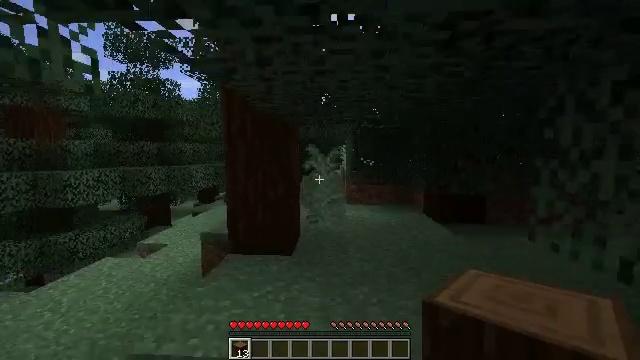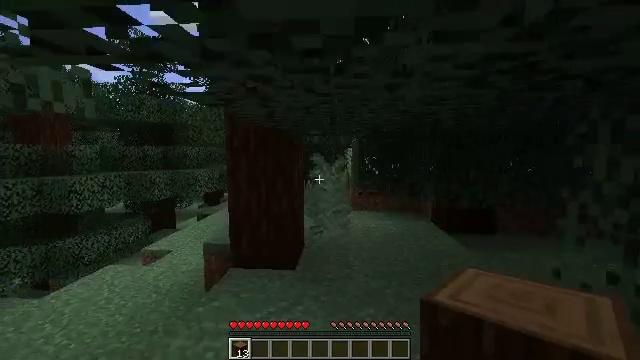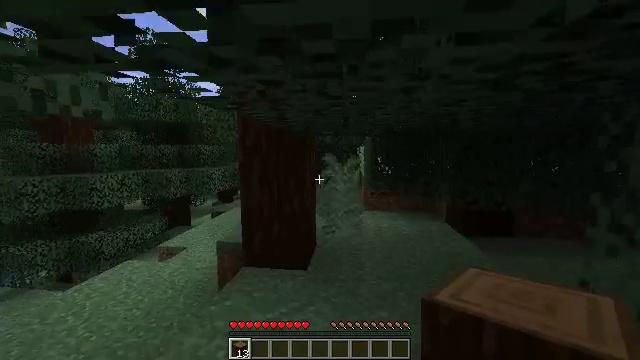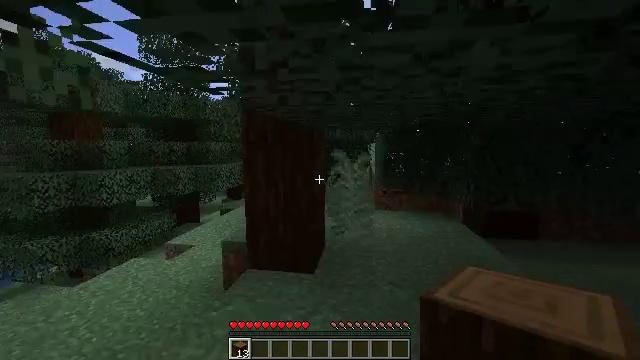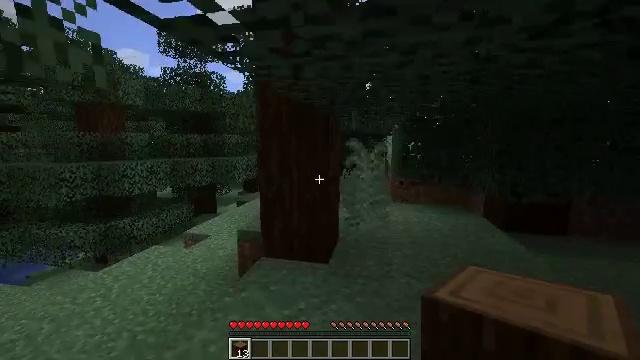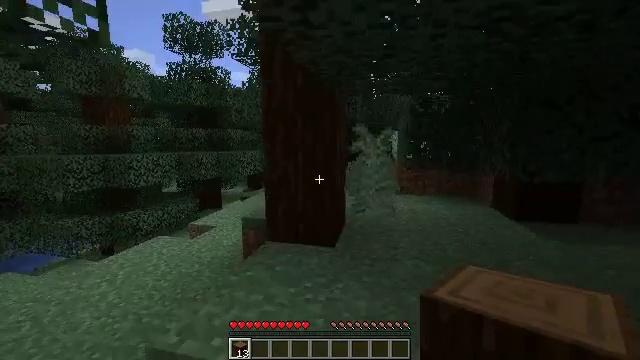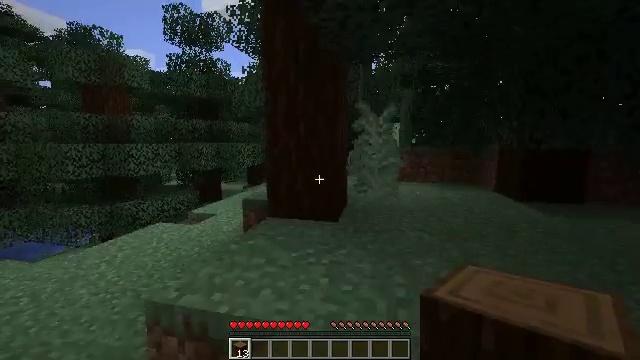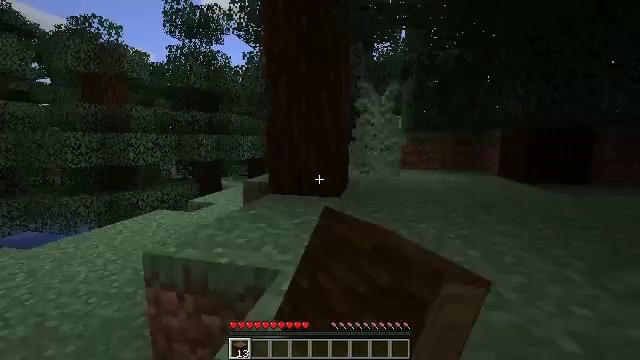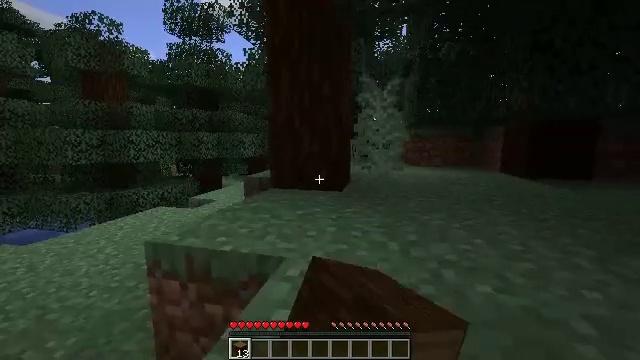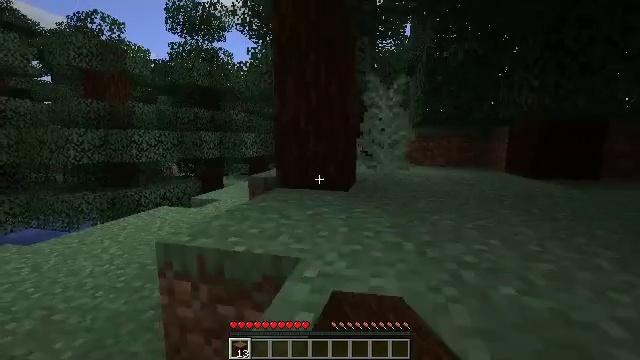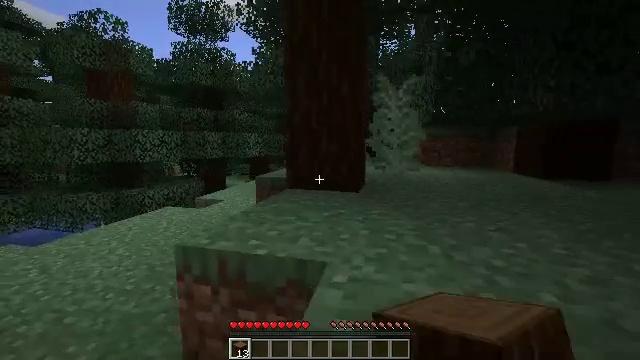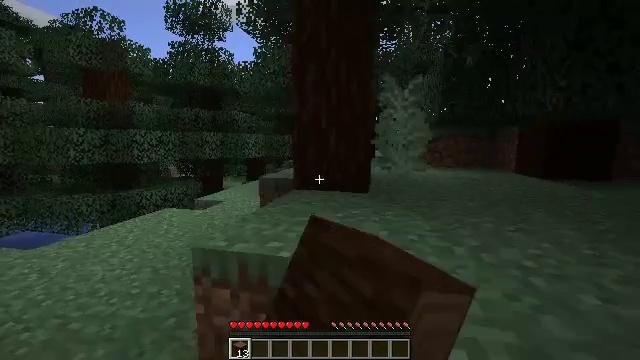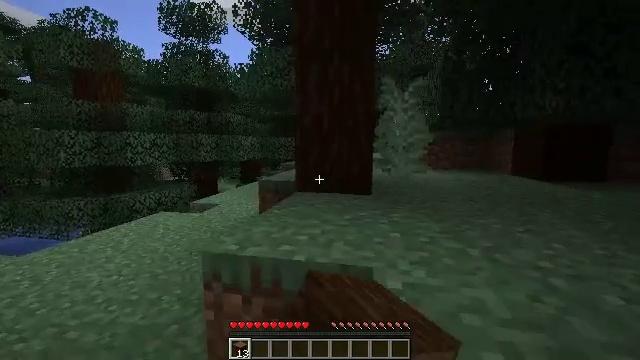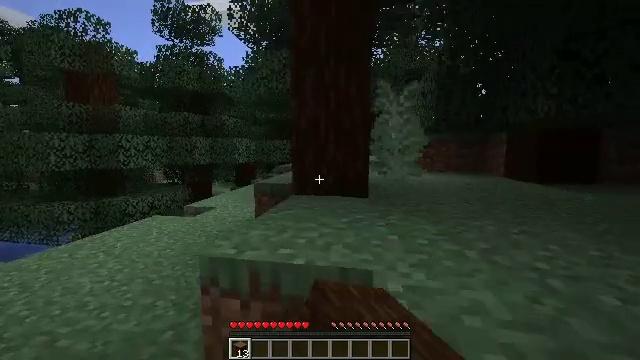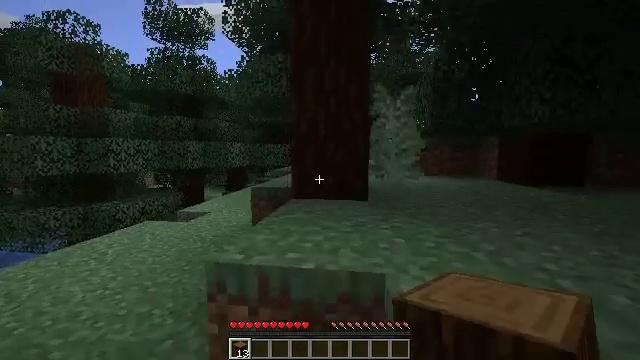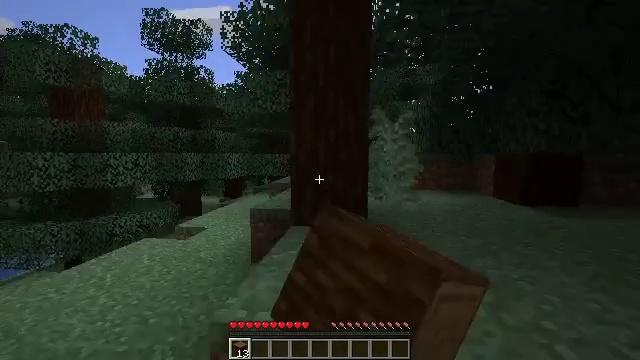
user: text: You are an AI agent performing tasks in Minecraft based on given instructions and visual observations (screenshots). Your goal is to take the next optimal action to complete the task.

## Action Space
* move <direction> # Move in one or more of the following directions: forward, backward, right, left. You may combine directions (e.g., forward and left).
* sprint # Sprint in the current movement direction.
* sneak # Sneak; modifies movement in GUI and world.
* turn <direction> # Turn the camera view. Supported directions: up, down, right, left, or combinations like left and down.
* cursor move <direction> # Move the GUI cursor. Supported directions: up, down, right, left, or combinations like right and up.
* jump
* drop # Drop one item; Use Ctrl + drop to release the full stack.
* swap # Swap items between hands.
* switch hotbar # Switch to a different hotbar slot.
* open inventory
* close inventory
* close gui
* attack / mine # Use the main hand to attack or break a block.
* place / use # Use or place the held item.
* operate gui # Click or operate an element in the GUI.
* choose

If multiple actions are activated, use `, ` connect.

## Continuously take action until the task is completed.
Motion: motion action
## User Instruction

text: Gather spruce log by chopping the tree.
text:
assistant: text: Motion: move forward, turn left, jump
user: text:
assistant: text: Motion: move forward, turn left, jump
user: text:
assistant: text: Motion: move forward, turn left
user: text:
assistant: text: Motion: move forward, turn left and down
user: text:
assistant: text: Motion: move forward
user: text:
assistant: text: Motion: move forward, attack / mine
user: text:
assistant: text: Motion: move forward, attack / mine
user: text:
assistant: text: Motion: move forward and move left, attack / mine
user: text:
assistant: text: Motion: move forward and move left, attack / mine
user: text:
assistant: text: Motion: move forward and move left, attack / mine
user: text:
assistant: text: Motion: move forward and move left, turn right, attack / mine
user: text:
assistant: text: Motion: move forward, turn right, attack / mine
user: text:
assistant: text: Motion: move forward, turn right, attack / mine
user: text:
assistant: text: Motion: turn right, attack / mine
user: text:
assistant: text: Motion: attack / mine, jump
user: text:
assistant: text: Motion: attack / mine, jump
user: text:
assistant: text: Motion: move forward, attack / mine, jump
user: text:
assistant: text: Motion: move forward, attack / mine, jump
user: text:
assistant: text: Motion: move forward and move right, attack / mine, jump
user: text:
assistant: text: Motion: move forward and move right, attack / mine
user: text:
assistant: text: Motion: move forward and move right, attack / mine
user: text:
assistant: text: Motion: move forward and move right, attack / mine
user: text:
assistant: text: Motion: move forward and move right, attack / mine
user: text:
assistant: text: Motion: move forward, attack / mine
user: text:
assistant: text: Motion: move forward, attack / mine, jump
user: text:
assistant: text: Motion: move forward, attack / mine, jump
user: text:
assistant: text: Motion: move forward, attack / mine, jump
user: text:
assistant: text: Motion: move forward, attack / mine, jump
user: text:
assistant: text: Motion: move forward, attack / mine
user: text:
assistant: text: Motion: move forward, attack / mine